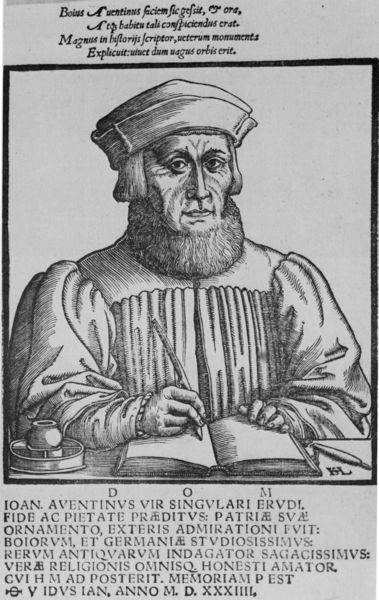
Titel: Bildnis des Johann Aventinus (Johann Turmair)
Künstler: Hanns Lautensack
Institution: (Seriendruck)
Schlagwörter: dunkel, feder, hand, mann, schatten, umhang, weiß, finger, frisur, grau, hell, hut, licht, mund, nase, schwarz, skizze, tisch, zeichnung, blick, haube, hochformat, alt, bart, kappe, mütze, augen, bibel, falten, gesicht, johannes, kragen, pelz, rahmen, ärmel, bildnis, hals, herr, hände, portrait, porträt, signatur, gewand, haare, kutte, mantel, frontal, lippen, renaissance, fell, holzschnitt, schrift, wangen, grafik, graphik, tafel, inschrift, faltenwurf, krempe, tusche, buch, dom, druck, schnitt, schwarz weiss, druckgrafik, monogramm, radierung, stich, seite, text, buchstaben, selbstbildnis, überschrift, bleistift, fass, krause, stift, tinte, talar, armband, seiten, hubi, schreiben, mittelalter, patrizier, gelehrter, zeilen, schreiber, siegel, tintenfass, griffel, kupferstich, lettern, johann, druckgrpahik, federkiel, latein, lateinisch, professor, schreibend, reformation, humanist, seriendruck, füller, stirne, hans sachs, druckbuchstaben, eder, hönde, aventinus, johan, ioan, johannes aventinus, hl, mann#, johann aventinus, h#nde, 1534, reinassance, humanistenportrait, humanistenporträt